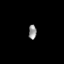
Tissue: skin
Cell type: Epithelial cells
Senescence score: 0.2853
Nuclear area (px): 109
Mean DAPI intensity: 150.358